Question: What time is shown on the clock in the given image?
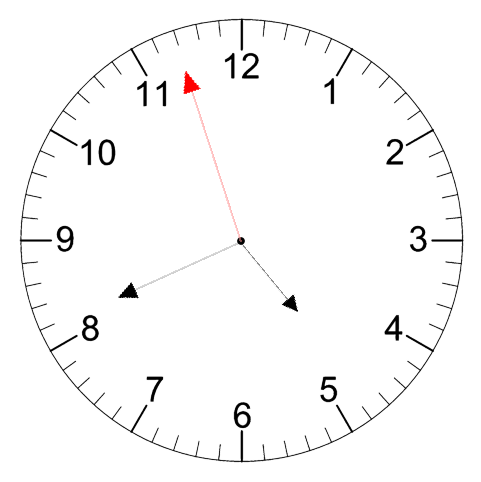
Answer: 04:40:57